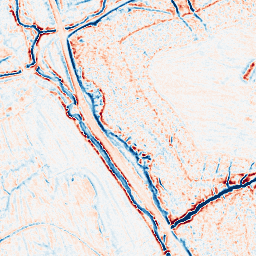
Category: edge_preserving
Decomposition family: bilateral
Decomposition parameters: d: 9
sigma_color: 75
sigma_space: 75
Upsampling method: quadratic
Upsampling parameters: scale: 2
Upsampling scale: 2